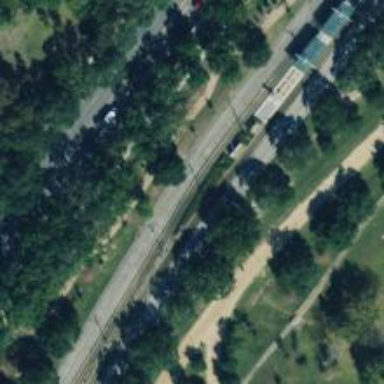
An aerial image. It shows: Light rail electrified with contact line.